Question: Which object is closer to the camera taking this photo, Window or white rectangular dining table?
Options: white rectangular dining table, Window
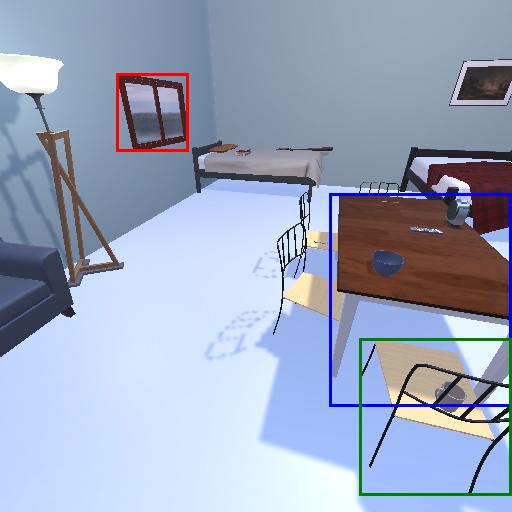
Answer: white rectangular dining table